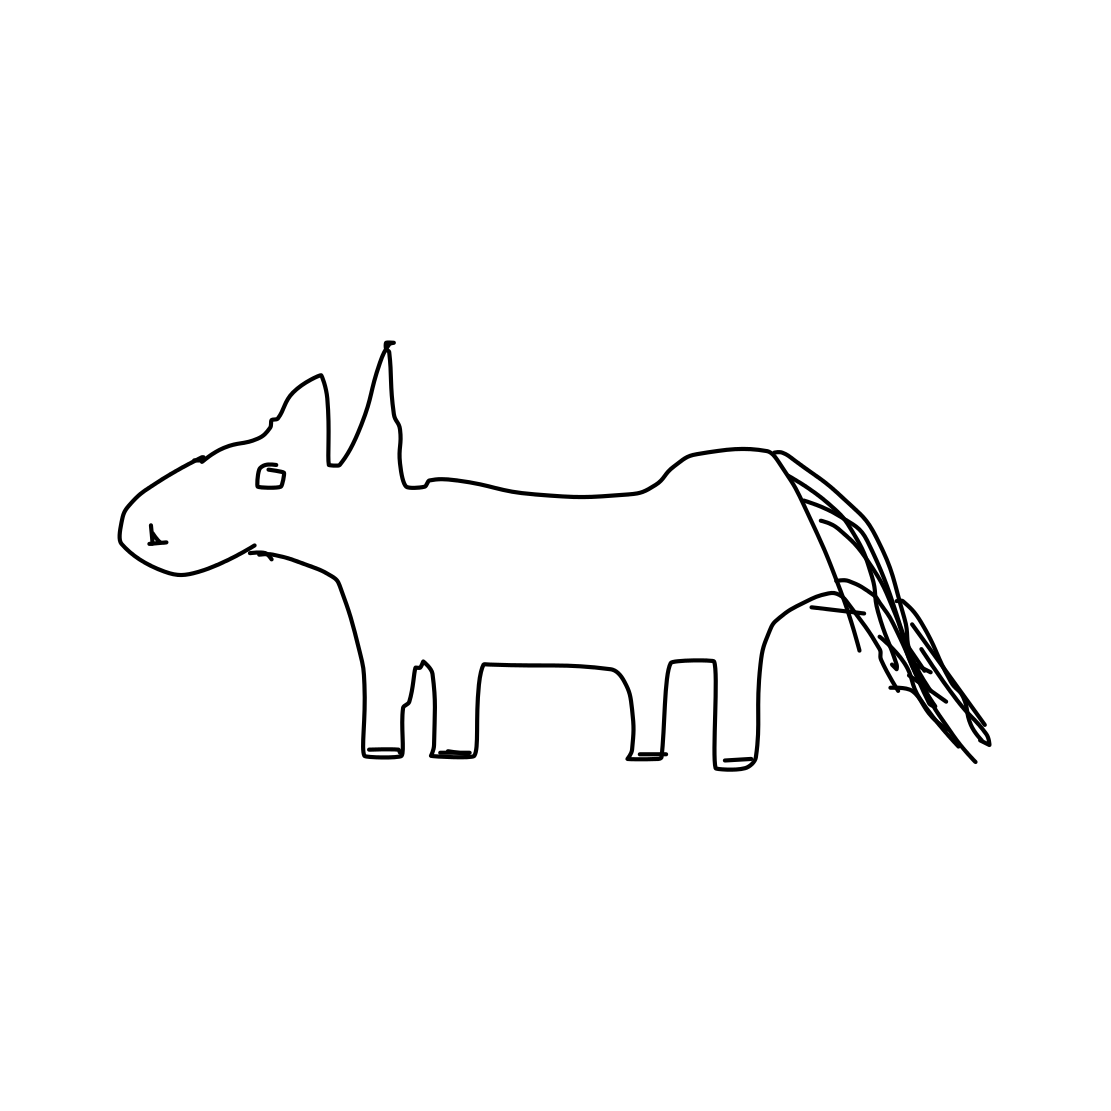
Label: horse